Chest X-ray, AP view. Patient: 59 years old, sex M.
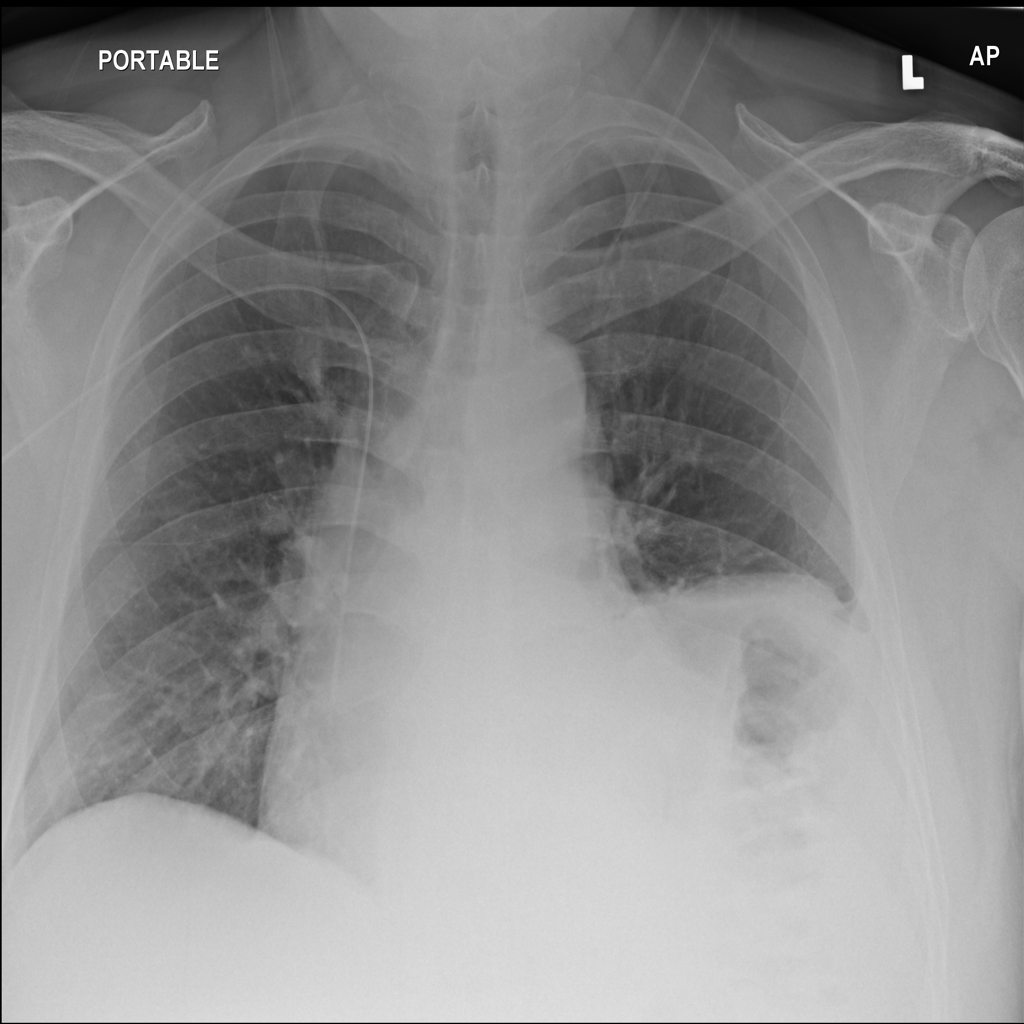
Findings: No Finding